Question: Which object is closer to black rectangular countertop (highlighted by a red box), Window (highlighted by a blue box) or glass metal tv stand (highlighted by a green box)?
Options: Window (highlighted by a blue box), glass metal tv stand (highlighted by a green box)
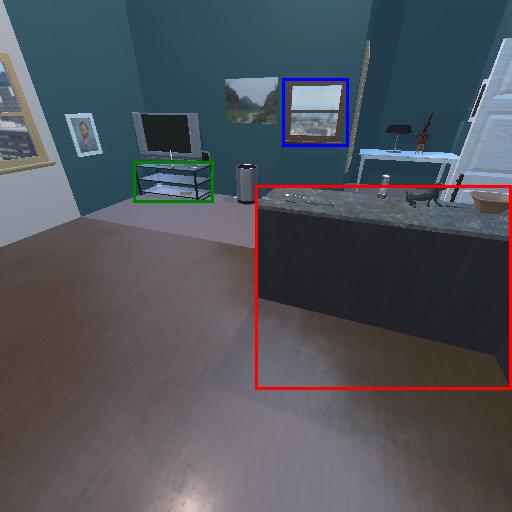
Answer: Window (highlighted by a blue box)